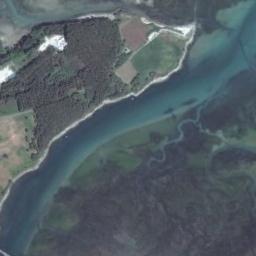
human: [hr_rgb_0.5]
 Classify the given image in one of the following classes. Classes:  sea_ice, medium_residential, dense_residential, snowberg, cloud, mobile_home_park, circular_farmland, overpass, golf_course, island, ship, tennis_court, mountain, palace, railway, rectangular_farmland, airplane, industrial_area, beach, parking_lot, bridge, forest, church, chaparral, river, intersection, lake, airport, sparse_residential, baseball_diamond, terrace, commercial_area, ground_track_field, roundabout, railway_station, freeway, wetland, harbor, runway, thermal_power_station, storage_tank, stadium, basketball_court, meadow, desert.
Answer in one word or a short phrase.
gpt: river